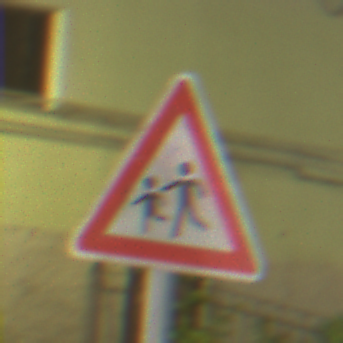
Verkehrszeichen: KinderRechts
Umgebung: Outdoor, Urban
Tageszeit: Night
Wetter: PartlyCloudy
Licht: Artificial
Jahreszeit: NotSpecified
Kontrast: HighContrast